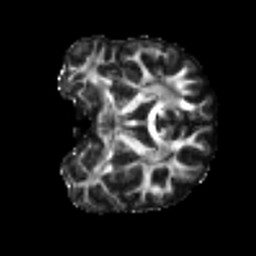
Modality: FA
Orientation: coronal
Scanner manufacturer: siemens
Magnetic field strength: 3 T
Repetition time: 4 s
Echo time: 0.0594 s